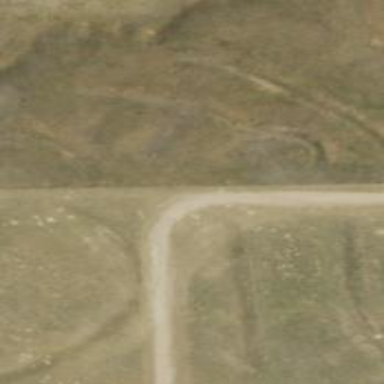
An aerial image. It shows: Road designated for service vehicles specifically for accessing wind farm.